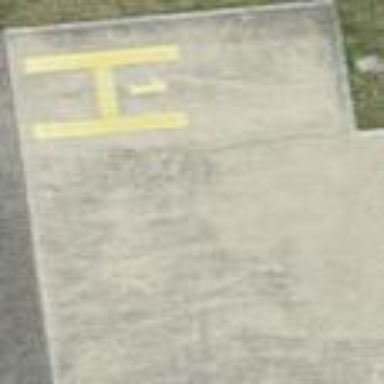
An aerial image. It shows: Image showing helipad at airport.